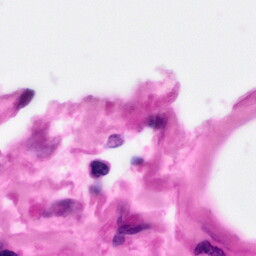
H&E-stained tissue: Pancreatic